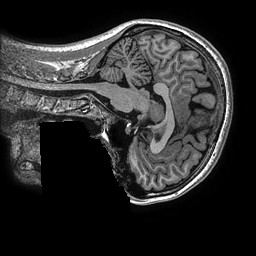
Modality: T1w
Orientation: sagittal
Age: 23
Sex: female
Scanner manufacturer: ge
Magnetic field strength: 3 T
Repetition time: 0.006952 s
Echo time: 0.00292 s